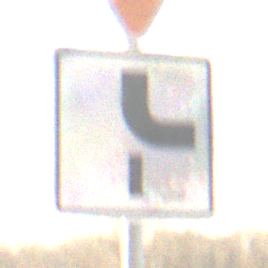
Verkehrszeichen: VerlaufVorfahrtsstrasse10
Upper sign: VorfahrtGewaehren
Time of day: SunriseSunset
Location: Outdoor (Nature)
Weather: PartlyCloudy
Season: NotSpecified
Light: Natural